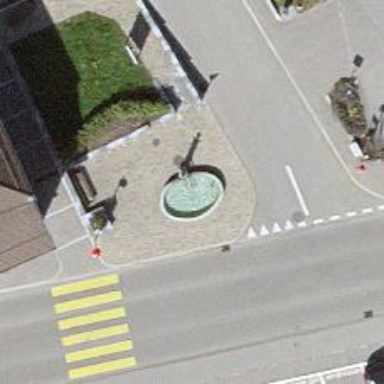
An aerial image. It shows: Fountain.